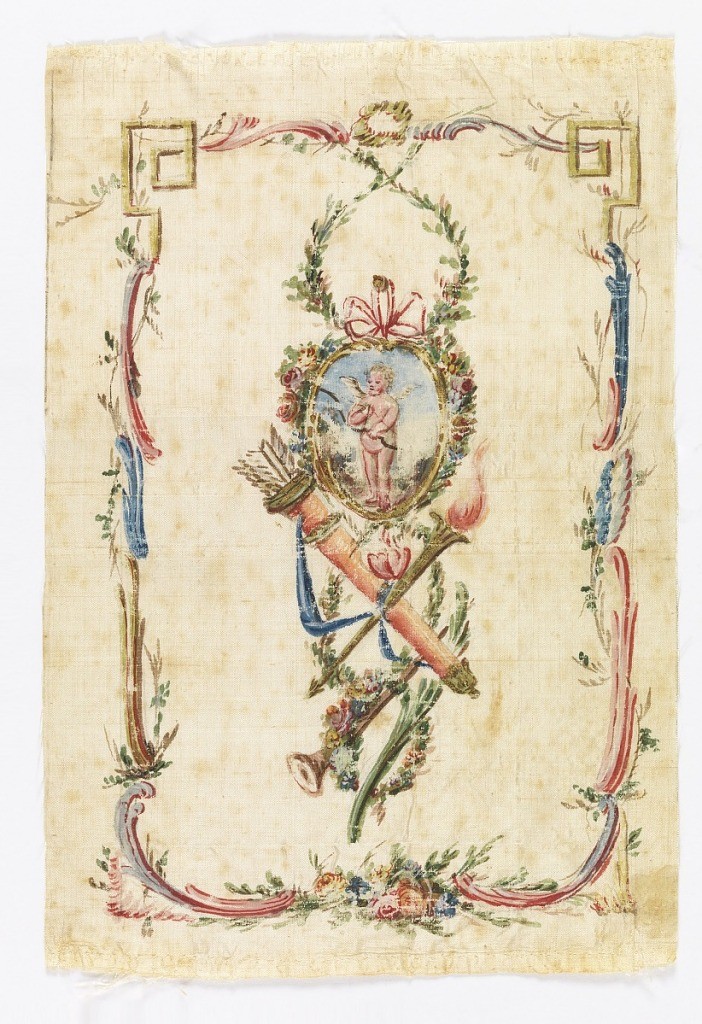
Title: Fragment
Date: late 18th century
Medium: silk; paint Technique: painted
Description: Four painted panels for sides of pocketbooks. Cream white taffeta painted in light colors. A and B) Show center of frame with wreath above, basket of flowers, below. Border of swags and curves. C and D) show centre medallions with cupids, crossed quiver and torch below and emblems. Border of flowers and broken curves.